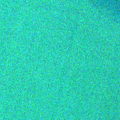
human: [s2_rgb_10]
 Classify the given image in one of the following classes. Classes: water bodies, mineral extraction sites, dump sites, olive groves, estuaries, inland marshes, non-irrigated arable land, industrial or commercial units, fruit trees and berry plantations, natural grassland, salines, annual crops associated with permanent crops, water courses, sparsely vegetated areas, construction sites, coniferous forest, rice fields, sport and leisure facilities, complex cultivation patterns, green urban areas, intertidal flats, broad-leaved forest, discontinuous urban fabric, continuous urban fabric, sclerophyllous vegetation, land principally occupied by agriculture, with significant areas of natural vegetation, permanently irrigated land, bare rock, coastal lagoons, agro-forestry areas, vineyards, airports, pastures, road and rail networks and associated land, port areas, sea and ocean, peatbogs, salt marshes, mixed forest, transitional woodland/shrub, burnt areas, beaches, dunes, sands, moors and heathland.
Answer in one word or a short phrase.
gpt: sea and ocean